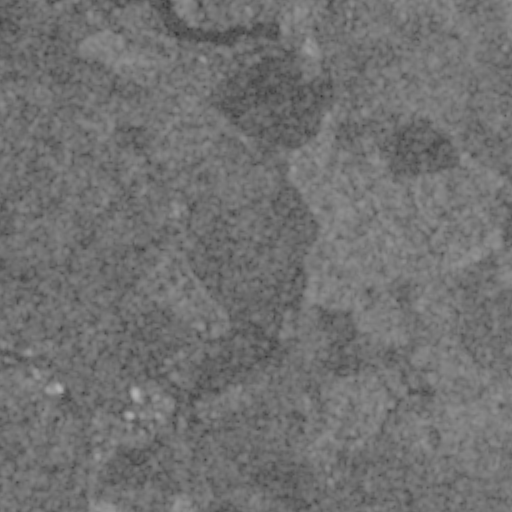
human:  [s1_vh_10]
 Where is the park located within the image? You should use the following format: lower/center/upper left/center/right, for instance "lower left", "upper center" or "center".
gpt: The park is located in the upper center of the image.
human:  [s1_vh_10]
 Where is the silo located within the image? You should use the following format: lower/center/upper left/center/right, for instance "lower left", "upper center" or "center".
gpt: The silo is located in the lower left of the image.
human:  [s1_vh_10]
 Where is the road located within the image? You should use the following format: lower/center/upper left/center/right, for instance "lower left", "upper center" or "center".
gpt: There is no road in the image.

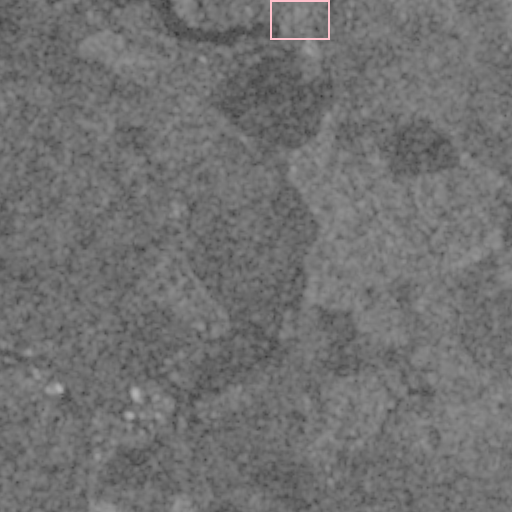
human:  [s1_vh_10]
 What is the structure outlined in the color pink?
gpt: The structure outlined in pink is a park.
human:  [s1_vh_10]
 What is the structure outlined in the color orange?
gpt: There is no orange outline.